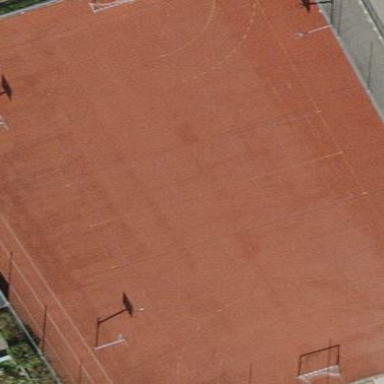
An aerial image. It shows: Clay tennis and basketball court on pitch of leisure land.